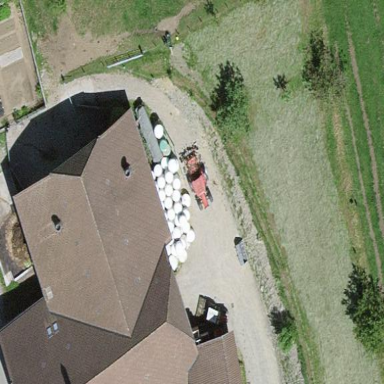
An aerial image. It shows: Farm building.